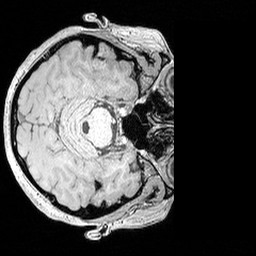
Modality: MP2RAGE
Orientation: axial
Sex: female
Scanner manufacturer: siemens
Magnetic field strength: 3 T
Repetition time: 5 s
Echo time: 0.00292 s